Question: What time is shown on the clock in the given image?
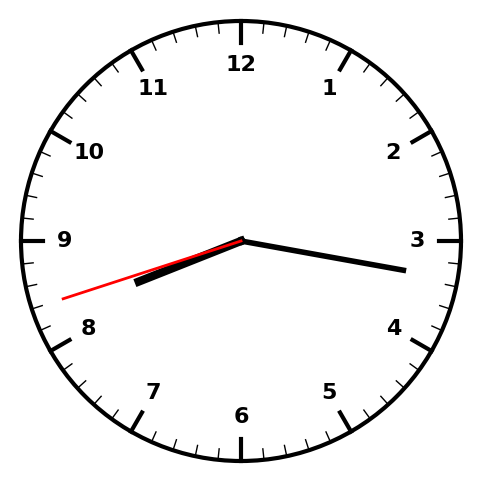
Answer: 08:16:42